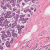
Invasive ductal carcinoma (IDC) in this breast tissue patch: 0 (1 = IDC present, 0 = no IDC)